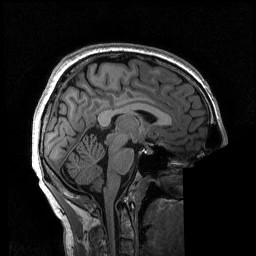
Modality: T1w
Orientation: sagittal